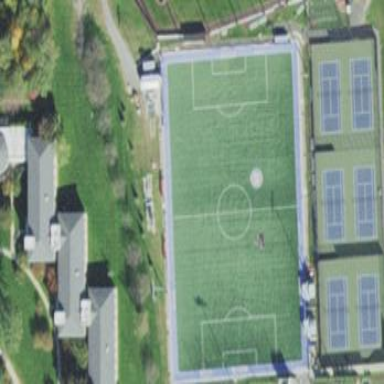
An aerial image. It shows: Soccer pitch for leisureland activities.